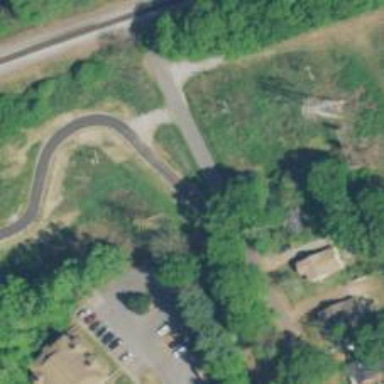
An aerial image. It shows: Asphalt cycleway.